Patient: sex F, age 63
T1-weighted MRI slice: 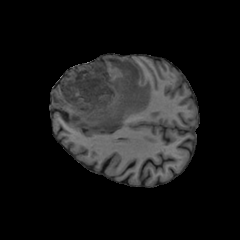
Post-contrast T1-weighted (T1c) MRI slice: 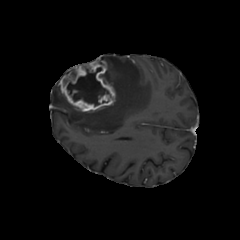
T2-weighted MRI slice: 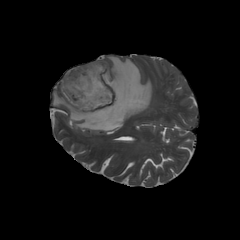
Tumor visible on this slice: yes
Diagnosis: Glioblastoma, IDH-wildtype
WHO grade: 4